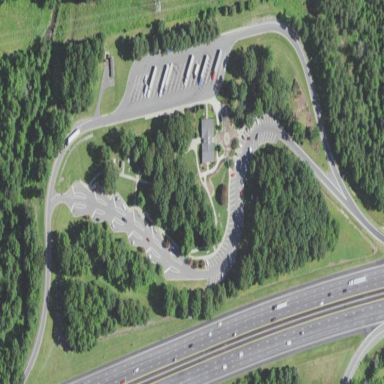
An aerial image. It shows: Rest area along the road.